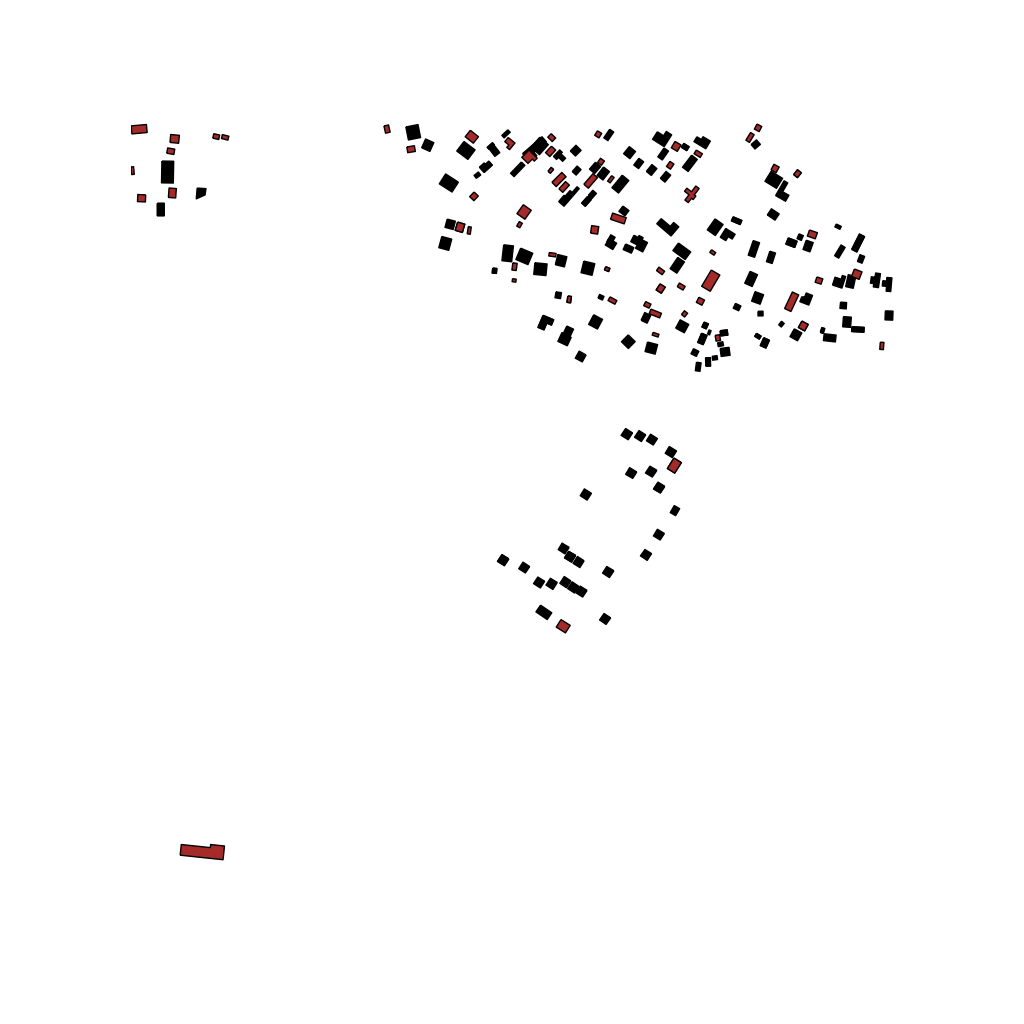
Tags: overhead vector_map, agriculture, industrial, recreation, residential, special, individual_rise, density_3, Building, Facility, 1.0 km²